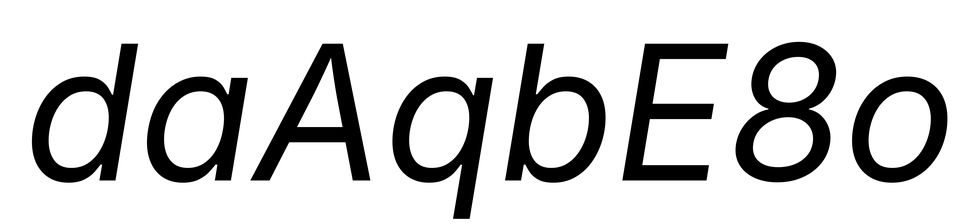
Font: Inter-Italic_Italic